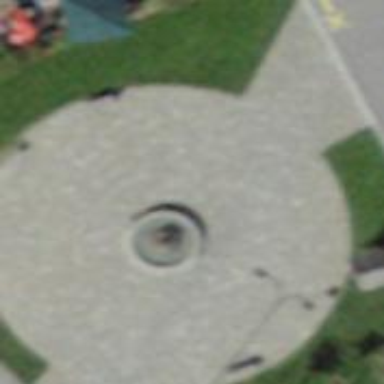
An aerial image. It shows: Beautiful fountain.